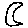
Label: moon